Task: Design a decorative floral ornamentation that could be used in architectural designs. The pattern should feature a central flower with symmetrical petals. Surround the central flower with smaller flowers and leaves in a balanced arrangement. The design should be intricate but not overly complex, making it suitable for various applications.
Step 1521:
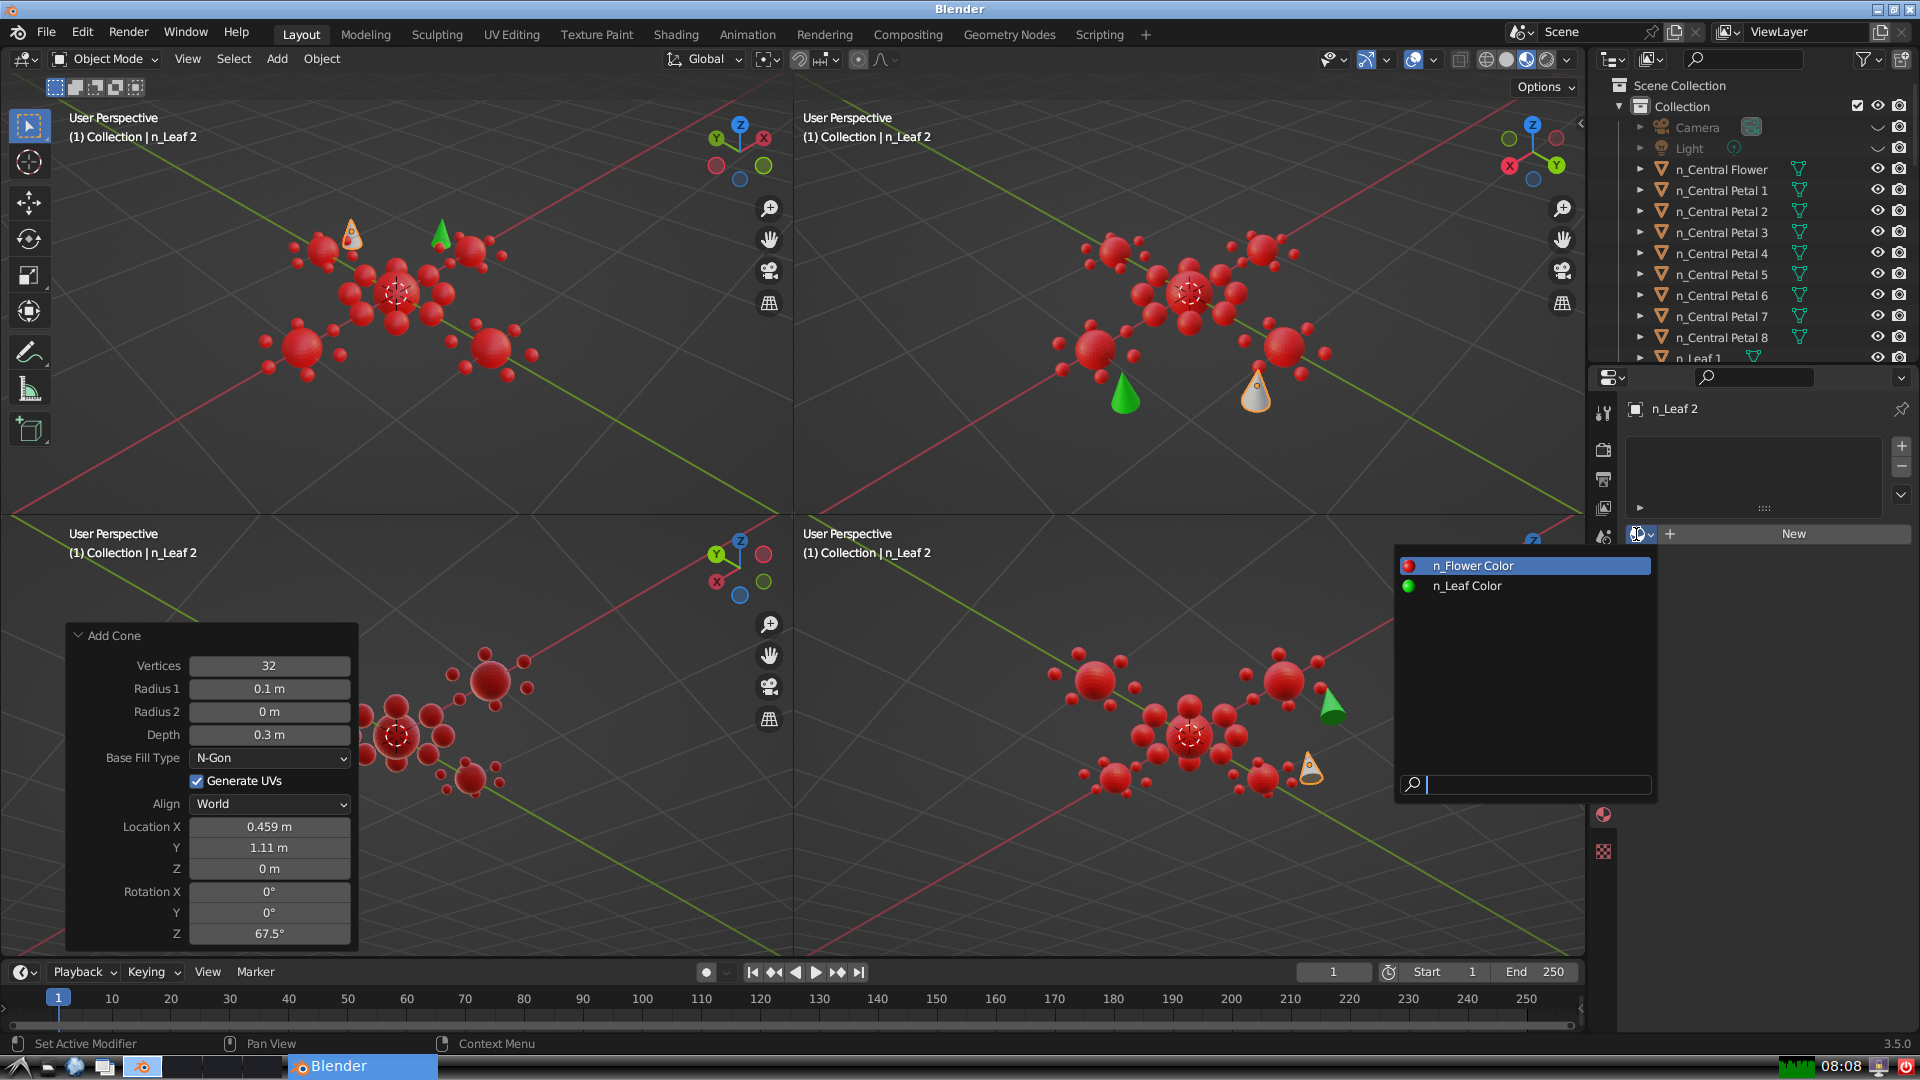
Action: input_text: n_Leaf Color